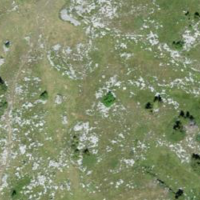
EUNIS habitat code: 26
Species observed at this site:
Parnassius mnemosyne